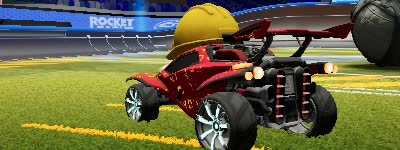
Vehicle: octane